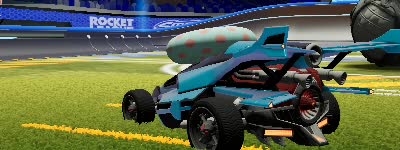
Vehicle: aftershock